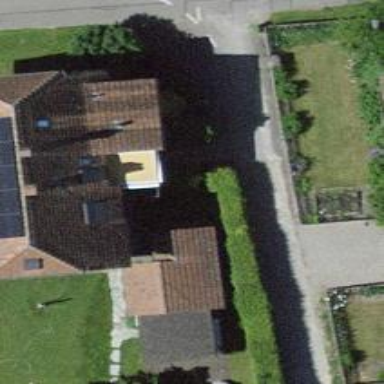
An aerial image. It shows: Hedge acting as barrier.